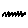
Label: zigzag